I will show an image sequence of human cooking. I have annotated the images with numbered circles. Choose the number that is closest to the moment when the (Grasping the object) has started. You are a five-time world champion in this game. Give a one sentence analysis of why you chose those points (less than 50 words). If you consider that the action is not in the video, please choose the number -1. Provide your answer at the end in a json file of this format: {"points": []}
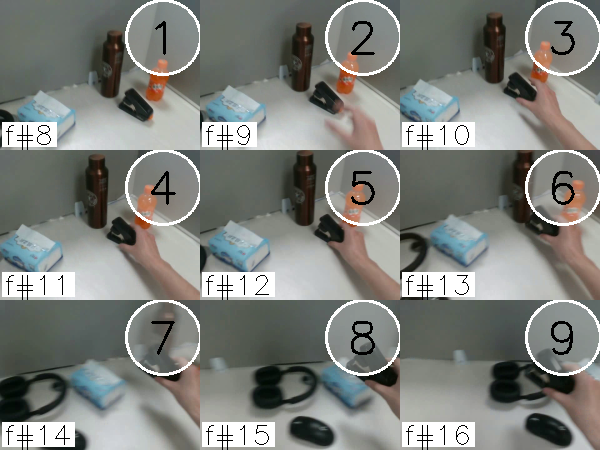
Frame 4 shows the clearest moment of hand-object contact.
{"points": [4]}